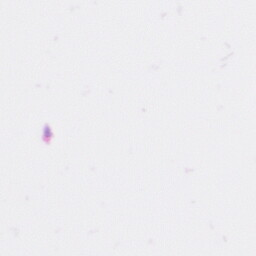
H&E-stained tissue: Pancreatic